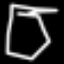
Label: octagon